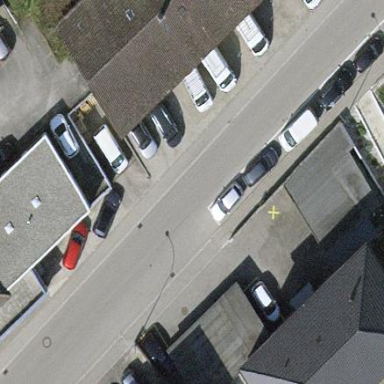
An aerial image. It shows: Hipped roof on apartment building.